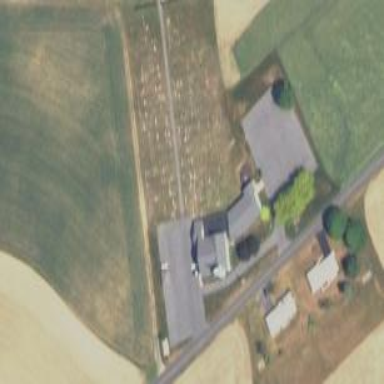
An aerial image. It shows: Cemetery.